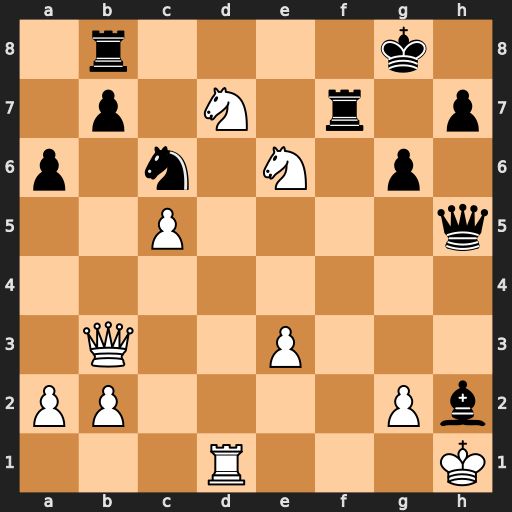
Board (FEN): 1r4k1/1p1N1r1p/p1n1N1p1/2P4q/8/1Q2P3/PP4Pb/3R3K
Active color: w
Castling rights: -
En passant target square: -
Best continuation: Nf6+ Rxf6 Nf4+ Kh8 Nxh5